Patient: sex M, age 60
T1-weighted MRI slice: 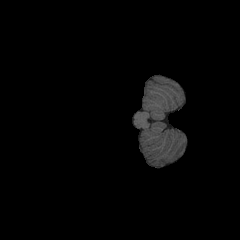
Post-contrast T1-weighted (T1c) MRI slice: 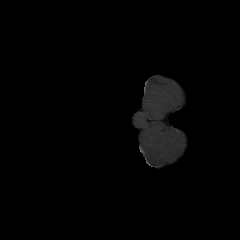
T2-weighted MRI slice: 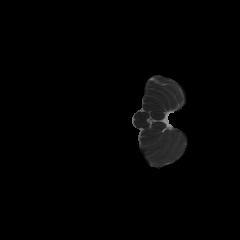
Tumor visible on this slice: no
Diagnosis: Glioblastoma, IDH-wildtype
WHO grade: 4